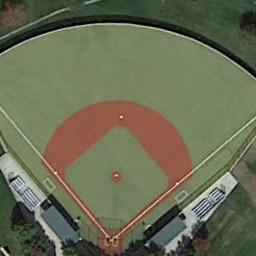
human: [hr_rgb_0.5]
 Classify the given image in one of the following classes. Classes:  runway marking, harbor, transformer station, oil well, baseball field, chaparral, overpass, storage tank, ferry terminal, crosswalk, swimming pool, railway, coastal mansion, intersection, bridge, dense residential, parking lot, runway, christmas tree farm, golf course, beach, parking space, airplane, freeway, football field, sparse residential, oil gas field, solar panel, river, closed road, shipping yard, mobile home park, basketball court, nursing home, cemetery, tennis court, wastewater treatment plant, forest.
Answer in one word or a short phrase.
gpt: baseball field